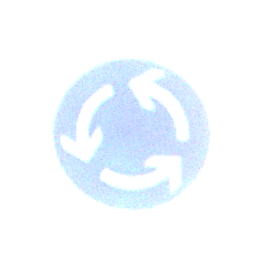
Verkehrszeichen: Kreisverkehr
Umgebung: Outdoor, Urban
Tageszeit: SunriseSunset
Wetter: Clear
Licht: Natural
Jahreszeit: NotSpecified
Kontrast: MediumContrast